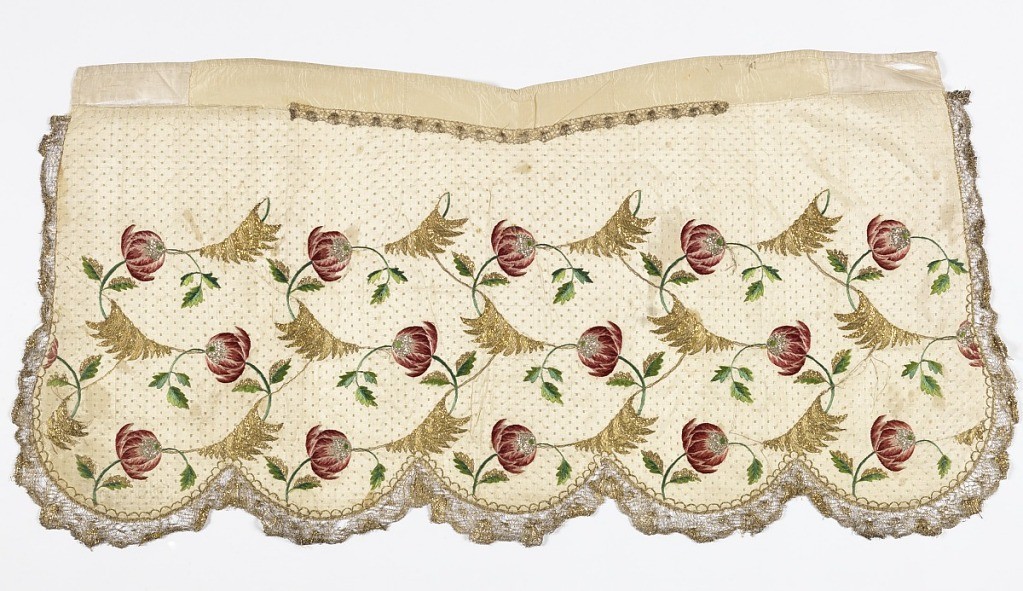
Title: Apron
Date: early 18th century
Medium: silk on silk foundation, metal-wrapped silk, flat metallic strips, flat metallic strips plied with metal-wrapped silk Technique: stem, satin and three variations of padded couching stitches on float patterned plain weave; bobbin lace
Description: Cream white apron embroidered in colored silks and gold and silver thread. Design shows three offset rows of heavy rose buds with curving stems and leaves. Between each rose bud is a heavy drooping leaf in gold thread. Apron has five scallops along the bottom and is trimmed on three sides with metallic bobbin lace. A narrow piece of bobbin lace is at the top. Apron has a yoke of plain silk and drawstring.